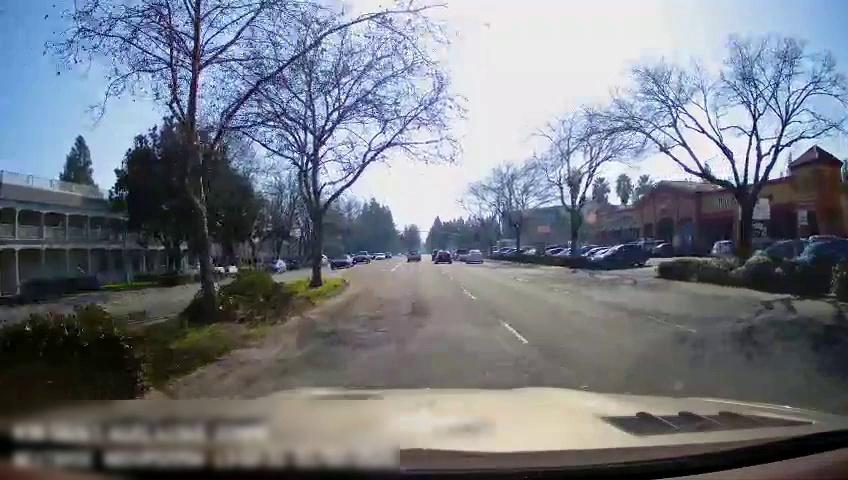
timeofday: Day
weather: Sunny
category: Drivable Space
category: Vehicles | SUV
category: Vehicles | SUV
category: Vehicles | Car
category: Vehicles | Truck
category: Vehicles | SUV
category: Vehicles | Car
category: Vehicles | Car
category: Vehicles | SUV
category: Vehicles | Car
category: Vehicles | Car
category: Vehicles | SUV
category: Vehicles | Car
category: Vehicles | Car
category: Vehicles | Truck
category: Vehicles | SUV
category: Vehicles | Car
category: Vehicles | SUV
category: Vehicles | Car
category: Vehicles | Car
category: Vehicles | SUV
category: Vehicles | Car
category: Vehicles | Car
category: Lanes | Current Lane
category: Lanes | Alternate Lane